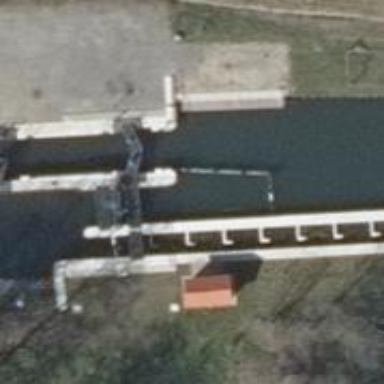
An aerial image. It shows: Lock gate on waterway.